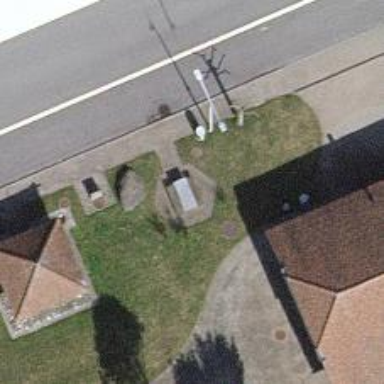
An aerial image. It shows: Picnic table located in leisure land area.